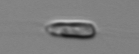
Label: Chrysochromulina